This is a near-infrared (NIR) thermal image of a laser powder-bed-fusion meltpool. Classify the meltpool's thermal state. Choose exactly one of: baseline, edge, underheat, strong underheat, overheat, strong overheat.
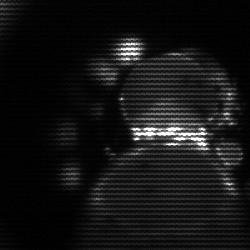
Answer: baseline